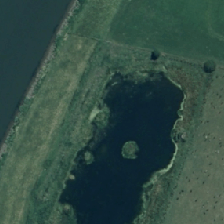
Land cover: lake_pond